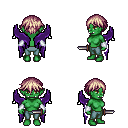
a pixel art fantasy rpg character, female body template, orc, green skin, purple wings, teal pants, white blonde short bangs hairstyle, white cloth bracers, dagger, four views (front, back, left, right), 2x2 character sprite sheet, small pixel art, hard edges, no anti-aliasing